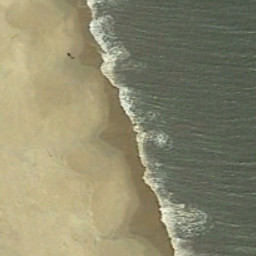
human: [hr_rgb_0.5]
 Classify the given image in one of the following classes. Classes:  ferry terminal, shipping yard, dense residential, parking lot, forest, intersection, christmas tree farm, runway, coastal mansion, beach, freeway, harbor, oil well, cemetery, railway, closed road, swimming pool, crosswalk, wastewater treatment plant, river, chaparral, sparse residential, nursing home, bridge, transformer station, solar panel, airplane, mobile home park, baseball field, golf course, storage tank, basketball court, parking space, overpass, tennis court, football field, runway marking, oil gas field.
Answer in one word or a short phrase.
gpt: beach